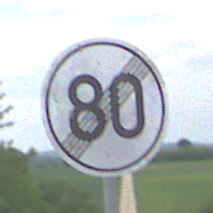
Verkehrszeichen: EndeGeschwindigkeit80
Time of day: Midday
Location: Outdoor (RoadRail)
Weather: PartlyCloudy
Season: NotSpecified
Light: Natural